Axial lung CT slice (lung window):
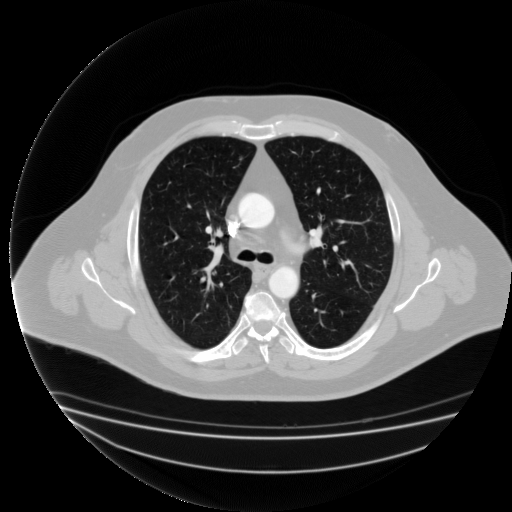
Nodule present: no